Question: I am using this <URL>.
In this tooptip, I want to call image and content.
'image' is showing up correctly but text is not showing up in tooptip. When I use 'the_content' and '$content' to call text its showing error.
I have used '$thumbnail[0]' to call image.
Here is code, i have call image and content:
'''
add_shortcode('personnel', 'gdl_personnal_shortcode');
function gdl_personnal_shortcode( $atts ) {
extract( shortcode_atts(array("size"=>'1/4', 'num_fetch'=>4, "category"=>''), $atts) );
global $personnal_div_size_num_class, $sidebar_type;
$personnal = '';
$personnal_row_size = 0;
$item_size = $personnal_div_size_num_class[$size][$sidebar_type];
$post_temp = query_posts(array('post_type'=>'personnal',
'personnal-category' => $category, 'posts_per_page'=>$num_fetch)
);
$personnal = $personnal . '<div class="personnal-item-holder">';
while( have_posts() ){ the_post();
$ret_size = return_item_size($size, $personnal_row_size, 'personnal-item-wrapper');
$personnal_row_size = $ret_size['row-size'];
$personnal = $personnal . $ret_size['return'];
$personnal = $personnal . '<div class="personnal-item">';
$personnal = $personnal . '<div class="personnal-title">';
$personnal = $personnal . get_the_title();
$personnal = $personnal . '</div>';
$ids=get_the_ID();
$position = get_post_meta( get_the_ID(), 'personnal-option-position', true );
if( !empty($position) ){
$personnal = $personnal . '<div class="personnal-position">' . $position . "</div>";
}
$thumbnail_id = get_post_thumbnail_id();
$thumbnail = wp_get_attachment_image_src( $thumbnail_id , $item_size );
$alt_text = get_post_meta($thumbnail_id , '_wp_attachment_image_alt', true);
if( !empty($thumbnail) ){
$personnal = $personnal . '<div class="sc-tooltip" data-image="' . $thumbnail[0] . '" data-desc="'.'"><div class="personnal-thumbnail"><a href="#" onclick="abctext('.$ids.')" ><img src="' . $thumbnail[0] . '" alt="' . $alt_text . '"></a></div></div>';
}
'''
the Tooltip loos like this:

But its has a text in the right side of the image which is not showing right now.
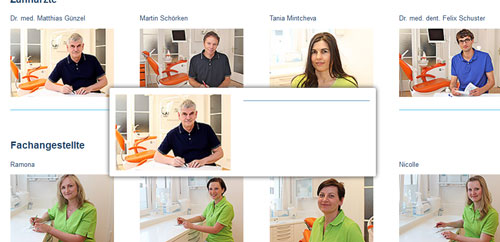
Answer: I have made change in '$pearsonnal' string:-
'''
$personnal = $personnal . '<div class="sc-tooltip" data-image="' . $thumbnail[0] . '" data-title="'.get_the_title().'" data-desc="'.strip_tags(do_shortcode( get_the_content() )).'"><div class="personnal-thumbnail"><a class="sc-team-link" href="#" onclick="abctext('.$ids.')" ><img src="' . $thumbnail[0] . '" alt="' . $alt_text . '"></a></div></div>';
'''